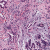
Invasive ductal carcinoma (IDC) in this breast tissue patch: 1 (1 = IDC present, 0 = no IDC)